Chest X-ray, PA view. Patient: 38 years old, sex F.
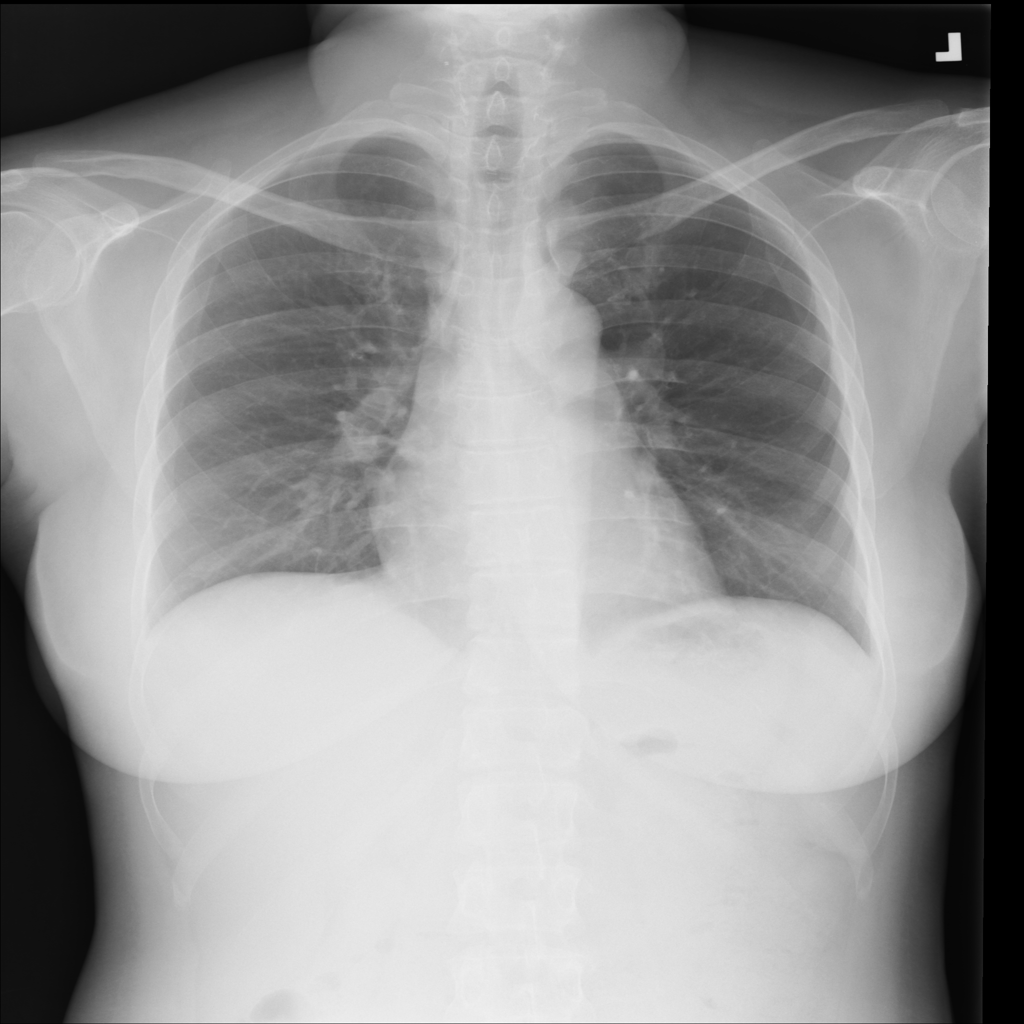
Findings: No Finding